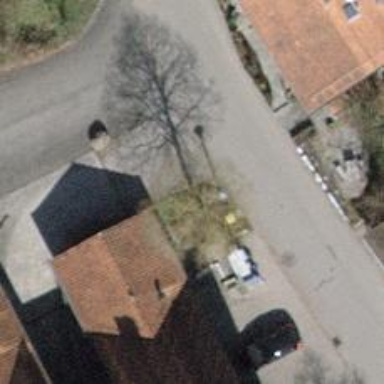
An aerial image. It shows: Post box is visible.